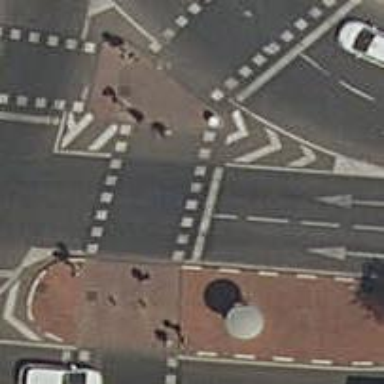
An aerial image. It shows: Crossing with traffic signals.